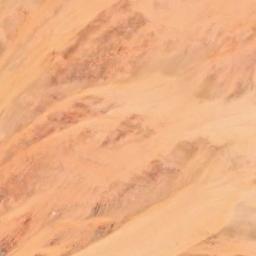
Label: desert